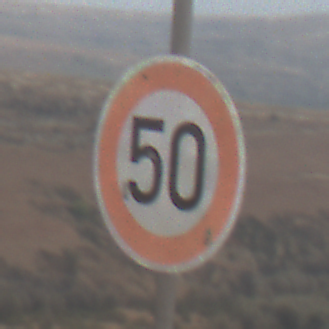
Verkehrszeichen: Geschwindigkeit50
Umgebung: Outdoor, Nature
Tageszeit: MorningAfternoon
Wetter: Overcast
Licht: Natural
Jahreszeit: NotSpecified
Kontrast: LowContrast